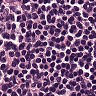
Metastatic tissue present: no